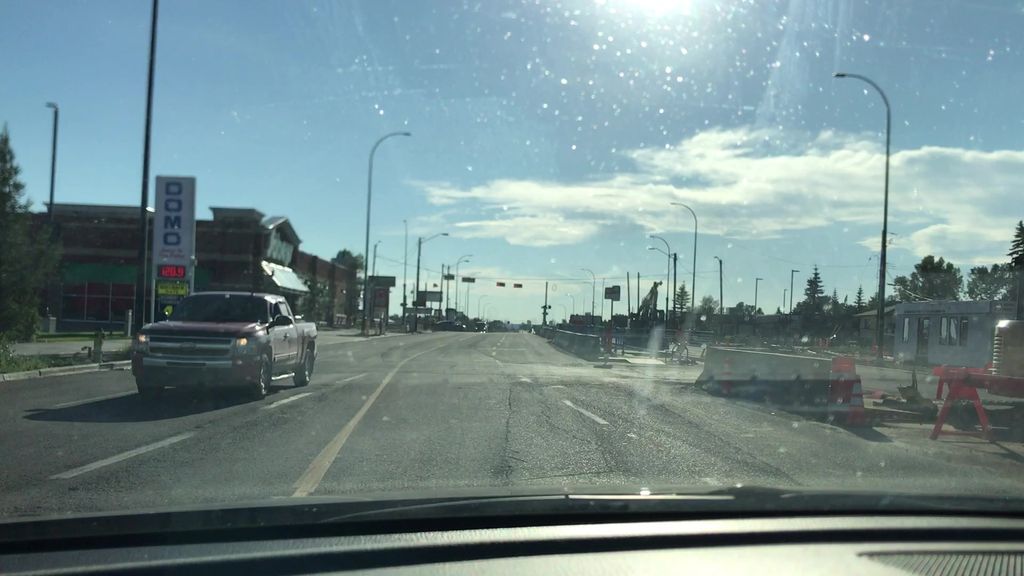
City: calgary